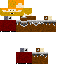
A male human skin with medium skin, wearing brown long hair dressed in a yellow hoodie and brown pants, featuring a closed mouth.